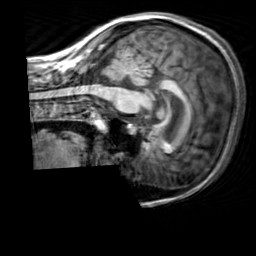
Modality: T1w
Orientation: sagittal
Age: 33
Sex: female
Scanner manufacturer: siemens
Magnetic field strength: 3 T
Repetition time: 2.3 s
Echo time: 0.00303 s